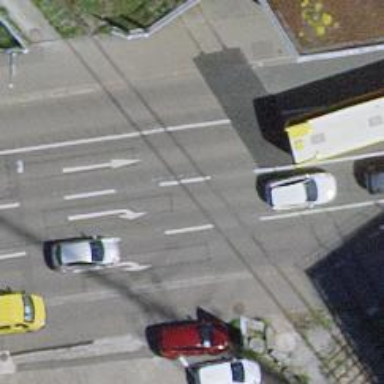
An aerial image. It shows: Railway level crossing.